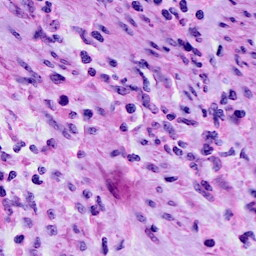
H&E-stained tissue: Cervix